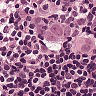
Metastatic tissue present: yes